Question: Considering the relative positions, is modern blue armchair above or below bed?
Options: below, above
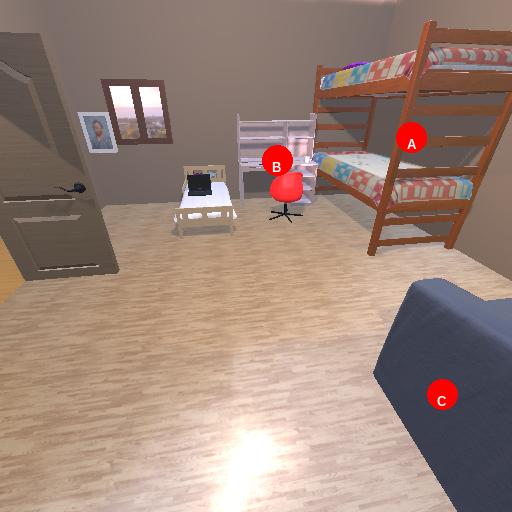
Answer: below